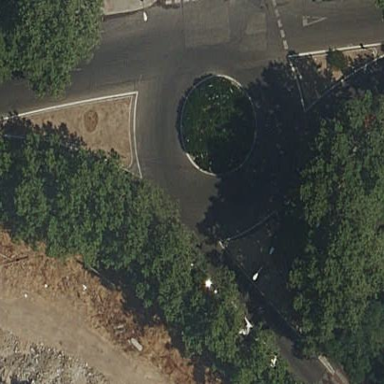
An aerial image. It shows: Tertiary road with asphalt surface leading to roundabout junction.